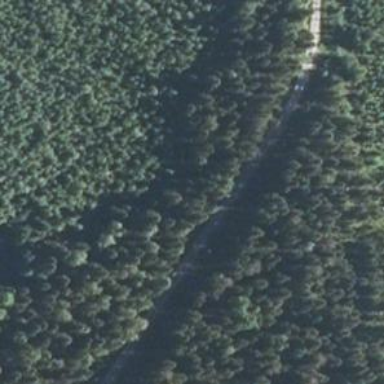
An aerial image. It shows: Unclassified road.